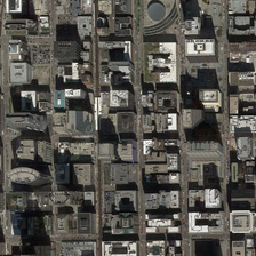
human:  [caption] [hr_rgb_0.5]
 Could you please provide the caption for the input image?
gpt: Some alleys split white and black advertisements into pieces.

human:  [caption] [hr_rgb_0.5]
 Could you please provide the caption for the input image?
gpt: This one is in this business district.

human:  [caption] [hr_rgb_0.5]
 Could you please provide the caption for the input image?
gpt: Some alleys divide black and white advertisements into several pieces.

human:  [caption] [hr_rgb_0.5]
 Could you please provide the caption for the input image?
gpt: here is a business district with some skyscrapers .

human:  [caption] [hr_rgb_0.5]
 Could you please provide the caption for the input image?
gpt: Rows of houses in this business district.